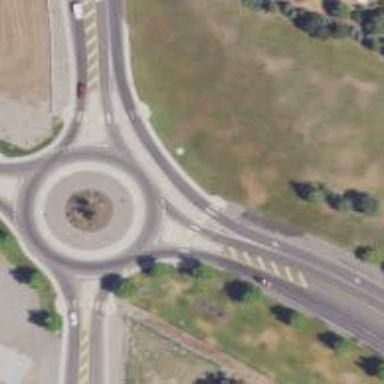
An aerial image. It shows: Roundabout located on primary highway with asphalt surface.